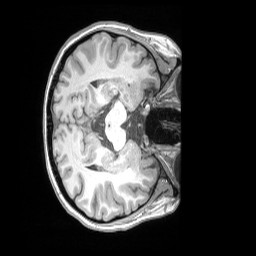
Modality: T1w
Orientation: axial
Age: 23
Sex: female
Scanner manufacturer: siemens
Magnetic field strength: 3 T
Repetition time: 2.53 s
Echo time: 0.00164 s